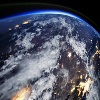
Label: cloud